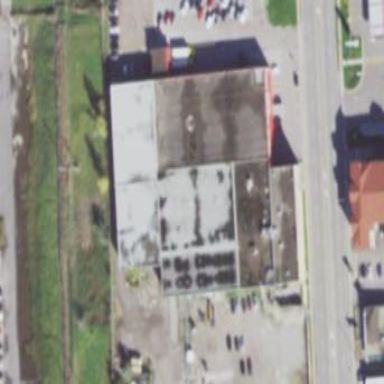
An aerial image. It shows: Red building.